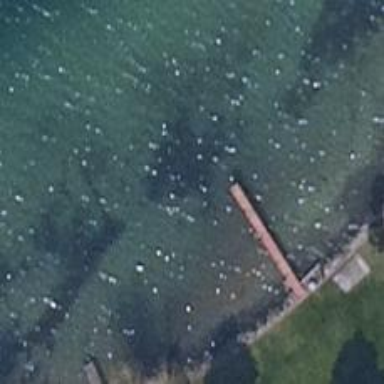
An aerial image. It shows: Man-made pier.